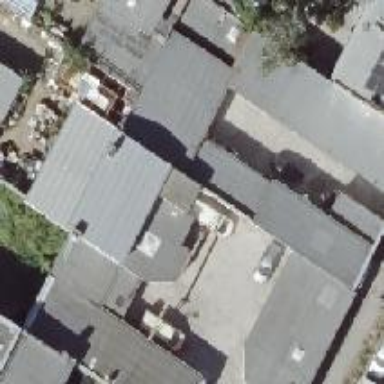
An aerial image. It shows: Industrial building.